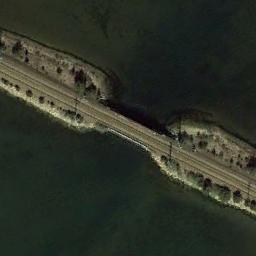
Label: bridge